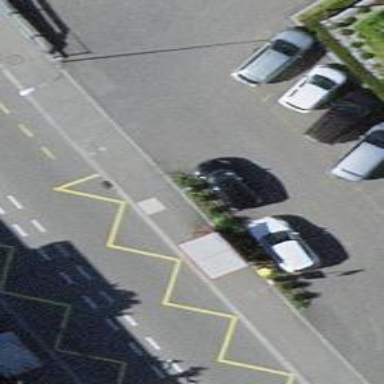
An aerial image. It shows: Bus stop with platform for public transport.